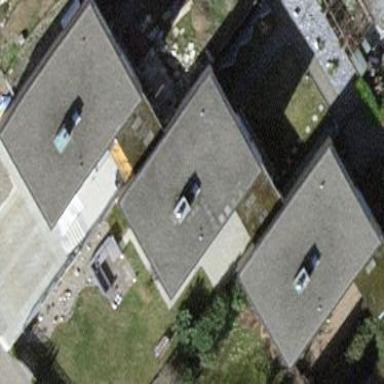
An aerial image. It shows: Residential building with flat dark gray roof.